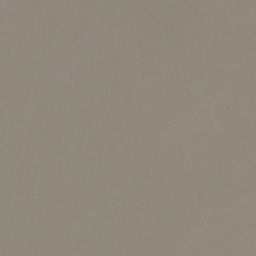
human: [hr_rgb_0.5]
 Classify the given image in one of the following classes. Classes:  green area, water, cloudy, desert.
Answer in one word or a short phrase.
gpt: cloudy